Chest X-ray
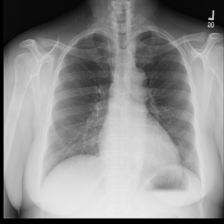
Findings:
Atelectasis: negative
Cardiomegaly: negative
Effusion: negative
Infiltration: negative
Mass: negative
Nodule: negative
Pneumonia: negative
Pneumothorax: negative
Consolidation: negative
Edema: negative
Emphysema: negative
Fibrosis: negative
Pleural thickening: negative
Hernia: negative